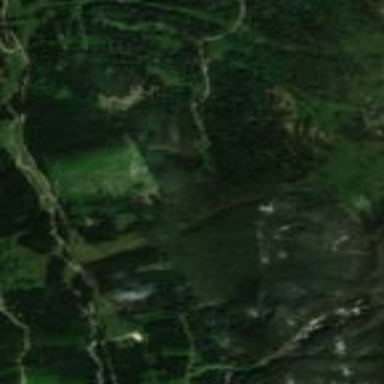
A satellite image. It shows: Forest.